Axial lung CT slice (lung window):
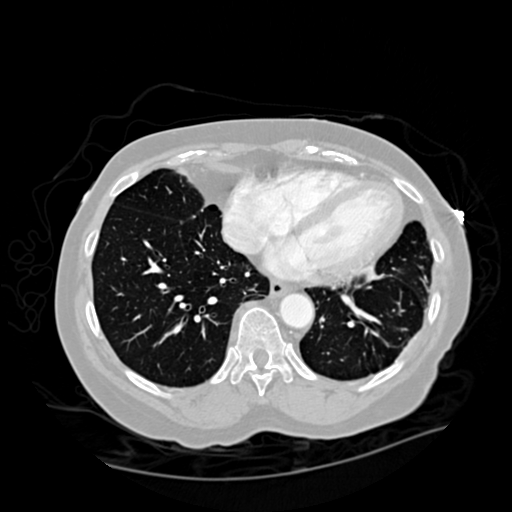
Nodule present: no